Aerial crown-view tile of a tropical tree (Barro Colorado Island, Panama), acquired 20250512:
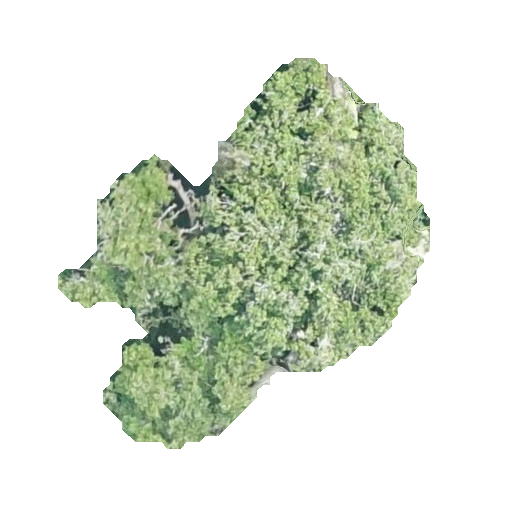
Species: Prioria copaifera
GBIF accepted scientific name: Prioria copaifera
Crown area: 121.679 m²